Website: walmart
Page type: customer-info-address
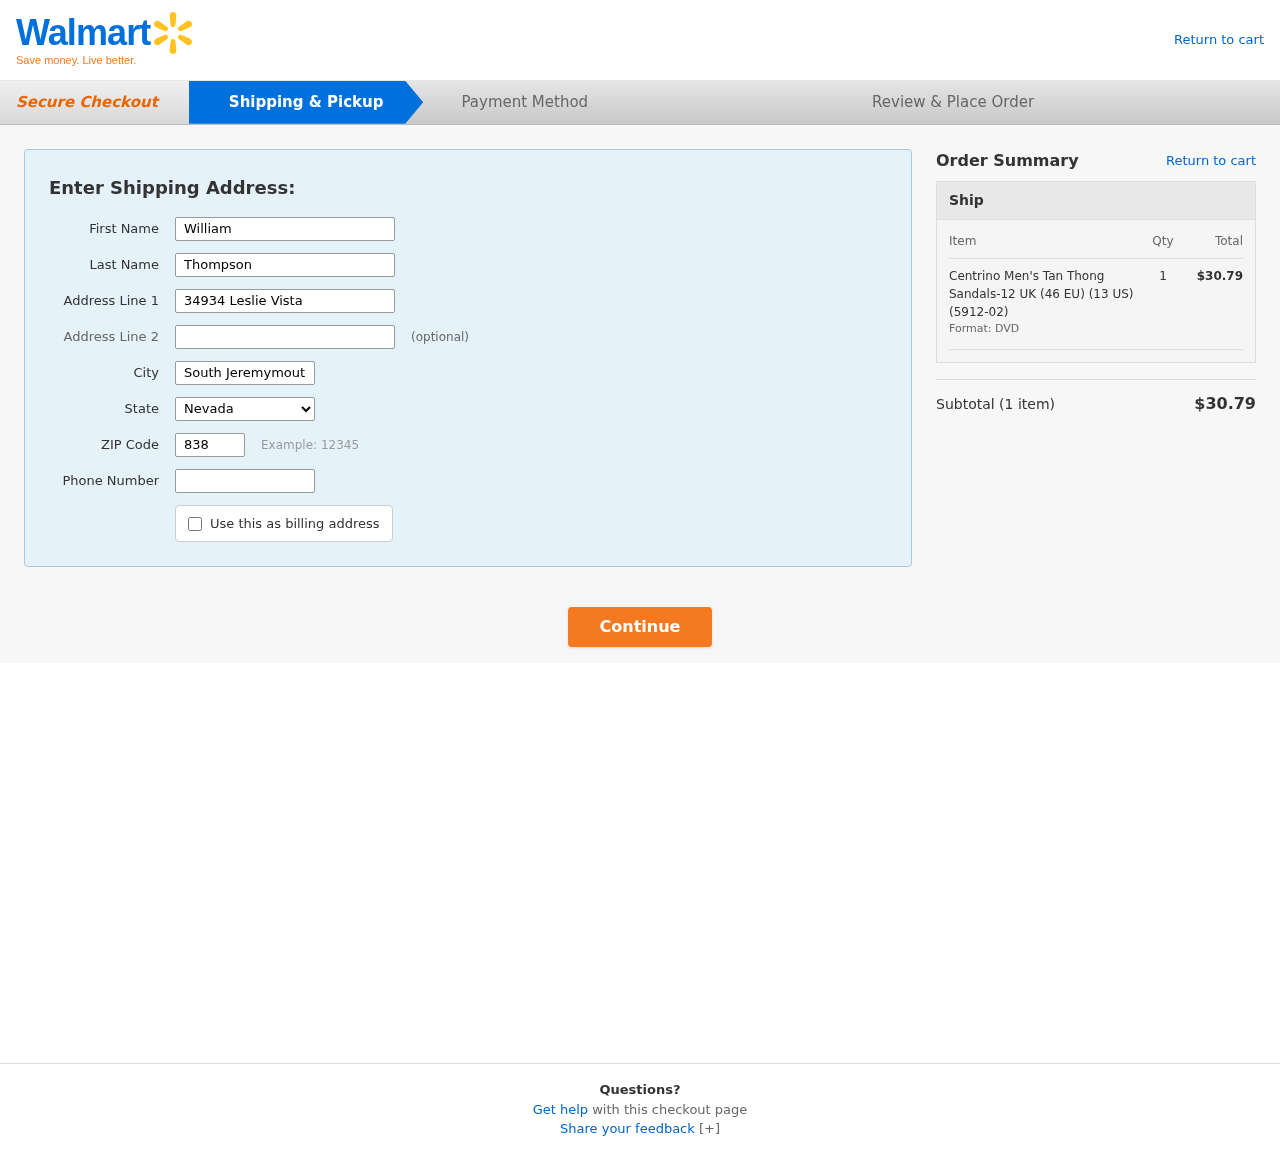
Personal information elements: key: PII_CITY
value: South Jeremymouth
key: PII_FIRSTNAME
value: William
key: PII_LASTNAME
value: Thompson
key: PII_PHONE
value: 8138553209
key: PII_POSTCODE
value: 83822
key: PII_STATE
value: Nevada
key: PII_STREET
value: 34934 Leslie Vista
Product elements: key: PRODUCT1_NAME
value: Centrino Men's Tan Thong Sandals-12 UK (46 EU) (13 US) (5912-02)
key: PRODUCT1_QUANTITY
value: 1
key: PRODUCT1_LINE_TOTAL
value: $30.79
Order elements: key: ORDER_NUM_ITEMS
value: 1
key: ORDER_SUBTOTAL
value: $30.79